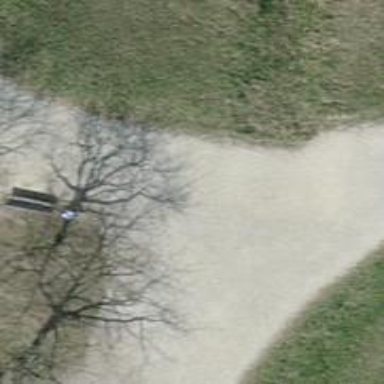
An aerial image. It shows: Footway with fine gravel surface.